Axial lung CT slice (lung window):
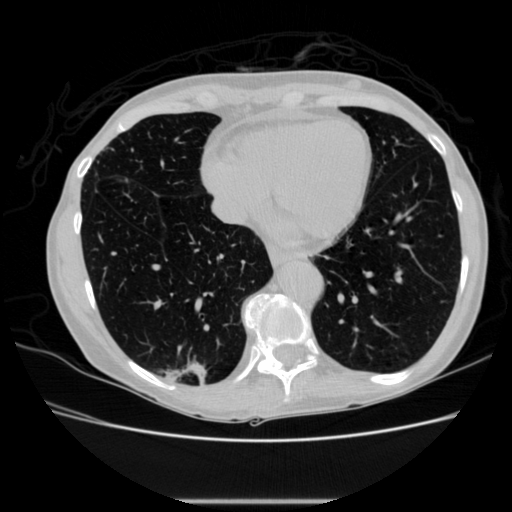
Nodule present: no